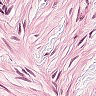
Metastatic tissue present: no